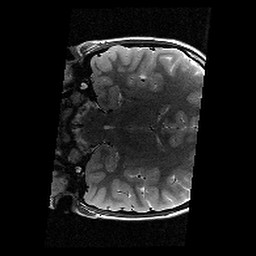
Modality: T2w
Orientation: coronal
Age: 10
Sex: female
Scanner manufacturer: siemens
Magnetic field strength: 3 T
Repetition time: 9.23 s
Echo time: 0.067 s